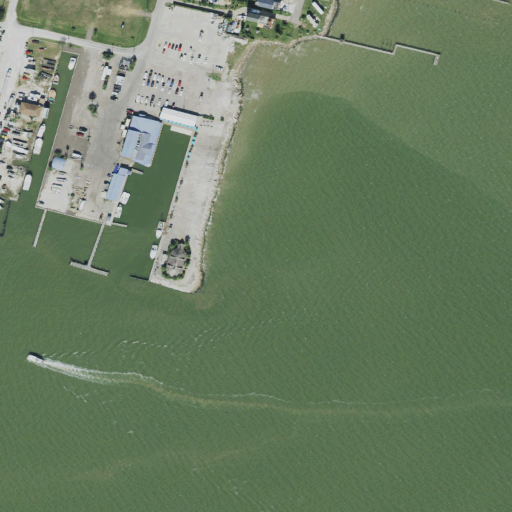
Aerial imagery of cape in Texas named April Fool Point containing open water, high intensity development, medium intensity development, low intensity development, and open development